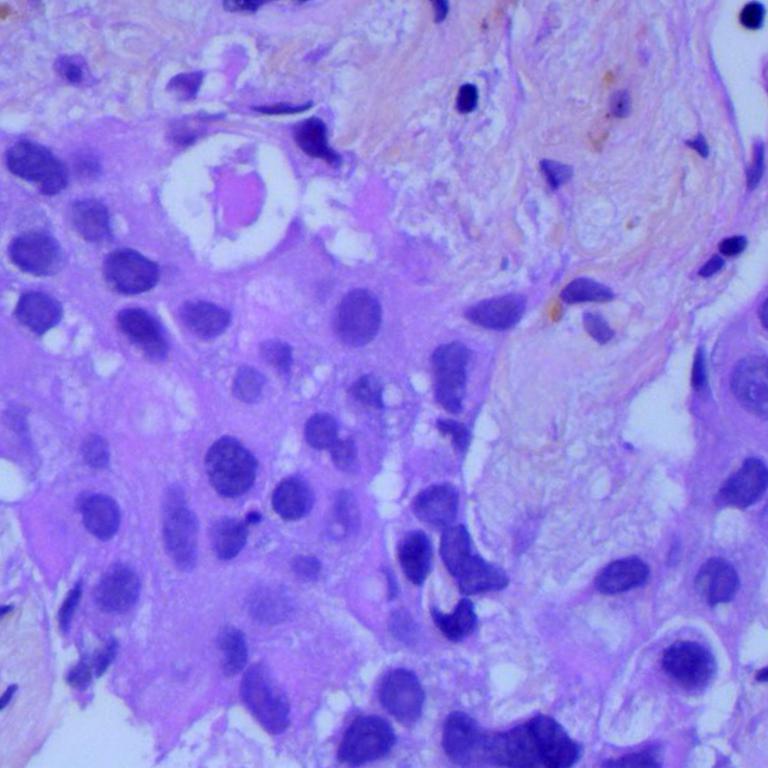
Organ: lung
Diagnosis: adenocarcinomas